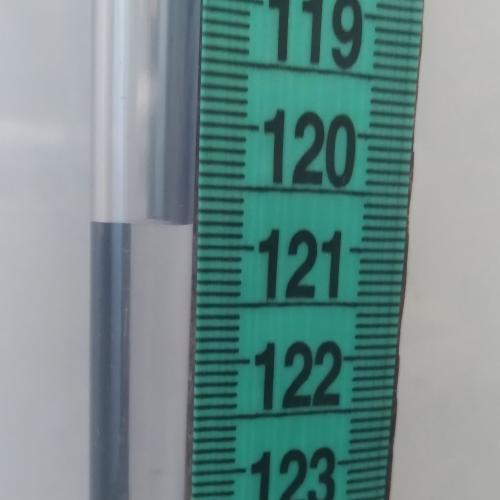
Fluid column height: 120.8 cm